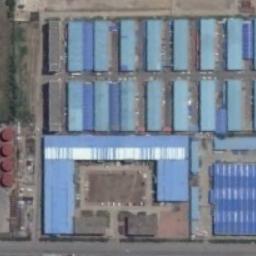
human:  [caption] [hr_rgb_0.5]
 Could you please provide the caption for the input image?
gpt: There are many houses of different shapes and sizes in the industrial zone .

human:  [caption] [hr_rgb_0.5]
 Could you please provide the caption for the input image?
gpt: In an industrial area, There are neatly planned factories and roads, Red round objects, And green belts .

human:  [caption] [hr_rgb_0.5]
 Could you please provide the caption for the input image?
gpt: The industrial area has some neatly arranged blue workshops and several red industrial equipment .

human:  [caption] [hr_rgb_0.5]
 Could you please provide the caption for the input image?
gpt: The industrial area is not large .

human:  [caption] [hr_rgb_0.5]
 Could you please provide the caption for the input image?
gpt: There are many blue buildings on the industrial area .